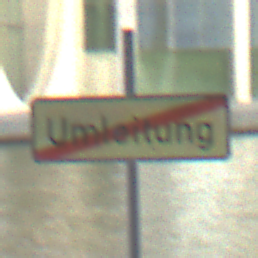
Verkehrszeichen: EndeDerUmleitungsankuendigung
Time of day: SunriseSunset
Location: Outdoor (Urban)
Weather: PartlyCloudy
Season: NotSpecified
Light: Natural